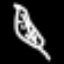
Label: leaf